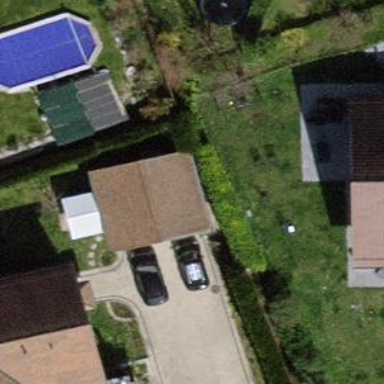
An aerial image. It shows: Garage building.